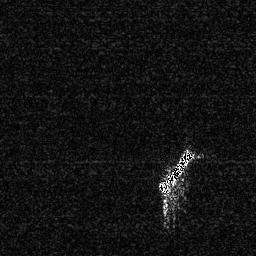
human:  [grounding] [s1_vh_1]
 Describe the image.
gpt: In the satellite image, there is  <ref>1 large ship </ref> <box>[[60, 56, 76, 76, 0]]</box> located at center.